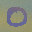
Label: 0